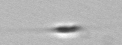
Label: Cylindrotheca_morphotype1